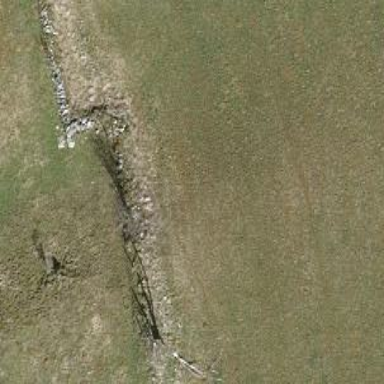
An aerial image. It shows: Wall is shown in the image.